Question: Hi I am creating weather widget application. I have completed programming part. I am not familiar with layout design. please help me how to design this layout. Thanks in advance.
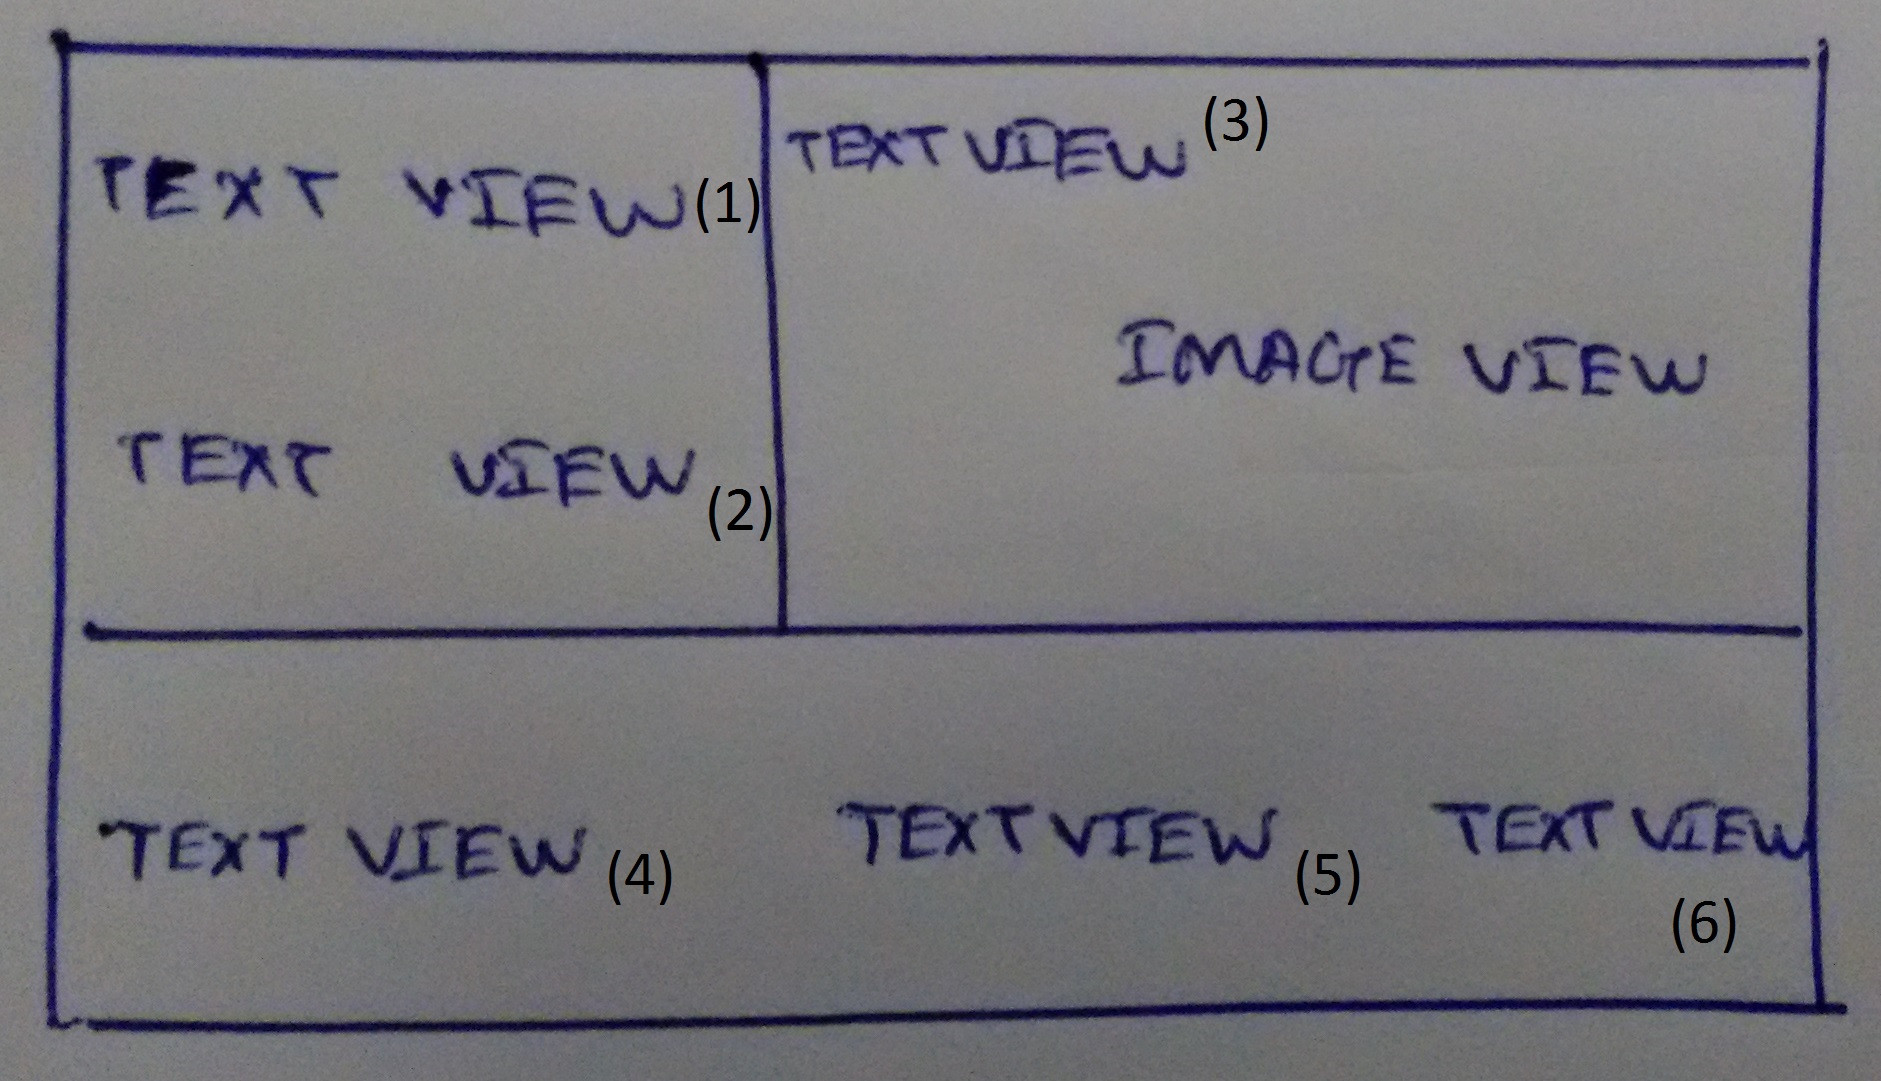
Answer: '''
<LinearLayout xmlns:android="http://schemas.android.com/apk/res/android"
android:layout_width="fill_parent"
android:layout_height="fill_parent"
android:orientation="vertical" >
<LinearLayout
android:layout_width="match_parent"
android:layout_height="wrap_content"
android:gravity="center" >
<LinearLayout
android:layout_width="wrap_content"
android:layout_height="match_parent"
android:orientation="vertical"
android:gravity="center" >
<TextView
android:id="@+id/textView1"
android:layout_width="wrap_content"
android:layout_height="wrap_content"
android:text="TextView" />
<TextView
android:id="@+id/textView4"
android:layout_width="wrap_content"
android:layout_height="wrap_content"
android:text="TextView" />
</LinearLayout>
<LinearLayout
android:layout_width="wrap_content"
android:layout_height="match_parent"
android:gravity="center"
android:orientation="vertical" >
<TextView
android:id="@+id/textView2"
android:layout_width="wrap_content"
android:layout_height="wrap_content"
android:text="TextView" />
<TextView
android:id="@+id/textView3"
android:layout_width="wrap_content"
android:layout_height="wrap_content"
android:text="TextView" />
</LinearLayout>
<LinearLayout
android:layout_width="wrap_content"
android:layout_height="match_parent"
android:orientation="vertical"
android:gravity="center"
android:layout_weight="1" >
<TextView
android:id="@+id/textView5"
android:layout_width="wrap_content"
android:layout_height="wrap_content"
android:text="TextView" />
<ImageView
android:id="@+id/imageView1"
android:layout_width="wrap_content"
android:layout_height="wrap_content"
android:src="@drawable/ic_launcher" />
</LinearLayout>
</LinearLayout>
<LinearLayout
android:layout_width="match_parent"
android:layout_height="wrap_content" >
<TextView
android:id="@+id/textView6"
android:layout_width="wrap_content"
android:layout_height="wrap_content"
android:text="TextView" />
<TextView
android:id="@+id/textView7"
android:layout_width="wrap_content"
android:layout_height="wrap_content"
android:text="TextView" />
<TextView
android:id="@+id/textView8"
android:layout_width="wrap_content"
android:layout_height="wrap_content"
android:text="TextView" />
</LinearLayout>
</LinearLayout>
'''
this is exactly what u want now give marging all widget according to your need....